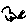
Label: bird